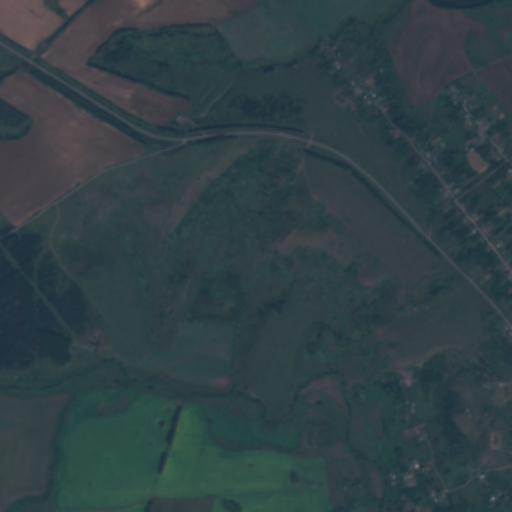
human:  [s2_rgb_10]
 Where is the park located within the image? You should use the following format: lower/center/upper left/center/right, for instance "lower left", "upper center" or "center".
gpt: The park is located in the lower right of the image.
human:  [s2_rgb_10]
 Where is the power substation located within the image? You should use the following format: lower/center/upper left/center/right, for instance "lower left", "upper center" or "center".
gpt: The power substation is located in the lower right of the image.
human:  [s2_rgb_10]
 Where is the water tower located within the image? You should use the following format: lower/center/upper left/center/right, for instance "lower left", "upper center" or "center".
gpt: The water tower is located in the lower right of the image.
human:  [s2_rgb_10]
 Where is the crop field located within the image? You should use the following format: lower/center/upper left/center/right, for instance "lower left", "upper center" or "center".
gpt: There is no crop field in the image.